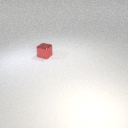
small red metal cube